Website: home-depot
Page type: delivery-shipping
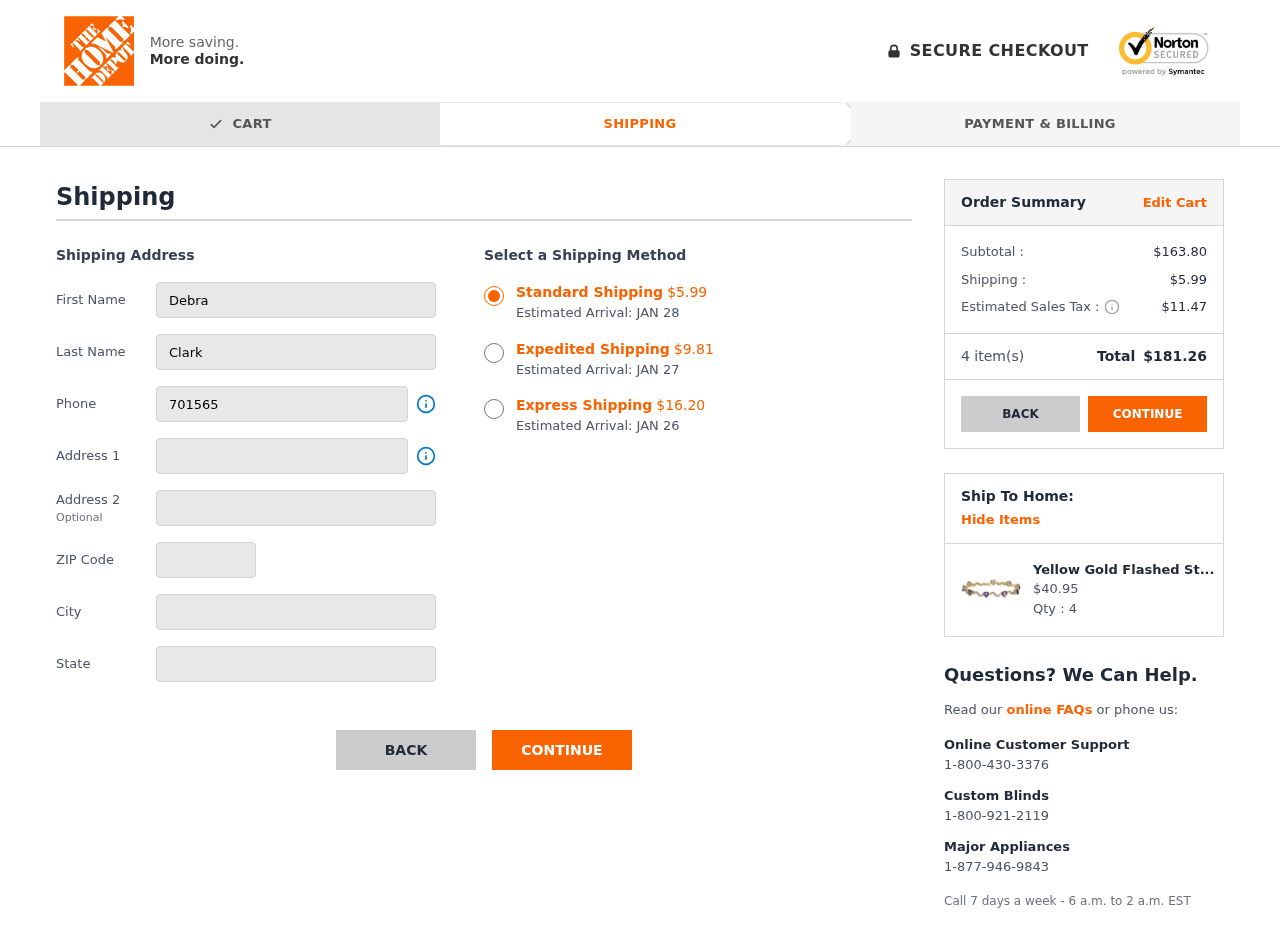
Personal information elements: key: PII_CITY
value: West Valerieton
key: PII_FIRSTNAME
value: Debra
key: PII_LASTNAME
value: Clark
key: PII_PHONE
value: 7015653309
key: PII_POSTCODE
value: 63445
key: PII_STATE
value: South Dakota
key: PII_STREET
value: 03297 Patterson Branch Apt. 984
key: PII_STREET2
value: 8674 Hannah Square Suite 941
Product elements: key: PRODUCT1_NAME
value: Yellow Gold Flashed Sterling Silver Amethyst and Diamond Accent Heart Wave Bracelet, 7.25"
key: PRODUCT1_PRICE
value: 40.95
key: PRODUCT1_QUANTITY
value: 4
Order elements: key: ORDER_SHIPPING_COST_STANDARD
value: $5.99
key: ORDER_DELIVERY_DATE
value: JAN 28
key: ORDER_SHIPPING_COST_EXPEDITED
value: $9.81
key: ORDER_DELIVERY_DATE_EXPEDITED
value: JAN 27
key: ORDER_SHIPPING_COST_EXPRESS
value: $16.20
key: ORDER_DELIVERY_DATE_EXPRESS
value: JAN 26
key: ORDER_SUBTOTAL
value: $163.80
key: ORDER_SHIPPING_COST
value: $5.99
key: ORDER_TAX
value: $11.47
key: ORDER_NUM_ITEMS
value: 4
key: ORDER_TOTAL
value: $181.26